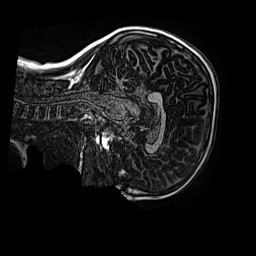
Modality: MP2RAGE
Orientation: sagittal
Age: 11
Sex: male
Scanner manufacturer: siemens
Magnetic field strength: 3 T
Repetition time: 4 s
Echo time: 0.00299 s